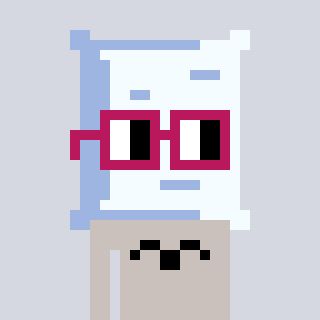
a pixel art character with square dark red glasses, a pillow-shaped head and a foggrey-colored body on a cool background